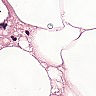
Metastatic tissue present: no